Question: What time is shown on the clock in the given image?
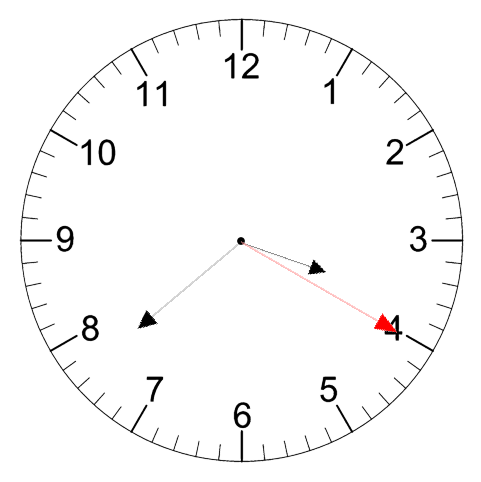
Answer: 03:38:20